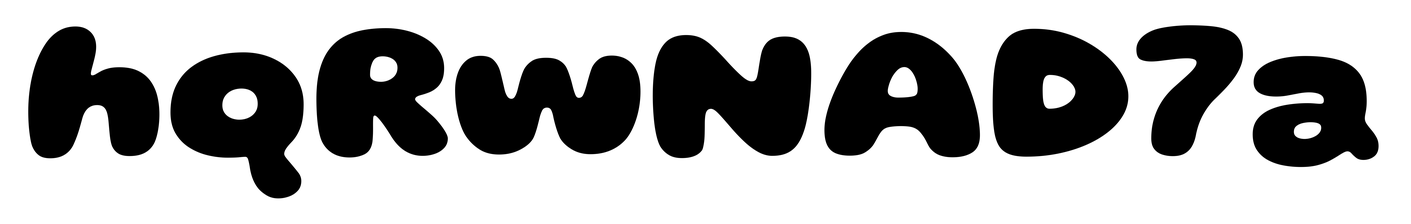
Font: Gluten_ExtraBold